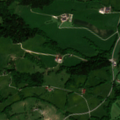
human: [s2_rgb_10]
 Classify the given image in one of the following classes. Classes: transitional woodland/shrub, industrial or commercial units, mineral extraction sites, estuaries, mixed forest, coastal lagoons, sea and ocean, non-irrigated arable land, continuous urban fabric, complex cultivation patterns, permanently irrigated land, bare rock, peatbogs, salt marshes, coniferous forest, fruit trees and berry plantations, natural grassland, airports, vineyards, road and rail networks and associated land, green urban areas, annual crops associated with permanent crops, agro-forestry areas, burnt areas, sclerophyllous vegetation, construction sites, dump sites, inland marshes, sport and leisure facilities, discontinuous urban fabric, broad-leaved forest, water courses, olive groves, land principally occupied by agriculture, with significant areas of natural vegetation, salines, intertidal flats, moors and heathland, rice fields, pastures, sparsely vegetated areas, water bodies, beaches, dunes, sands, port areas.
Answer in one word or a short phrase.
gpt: pastures, complex cultivation patterns, land principally occupied by agriculture, with significant areas of natural vegetation, mixed forest